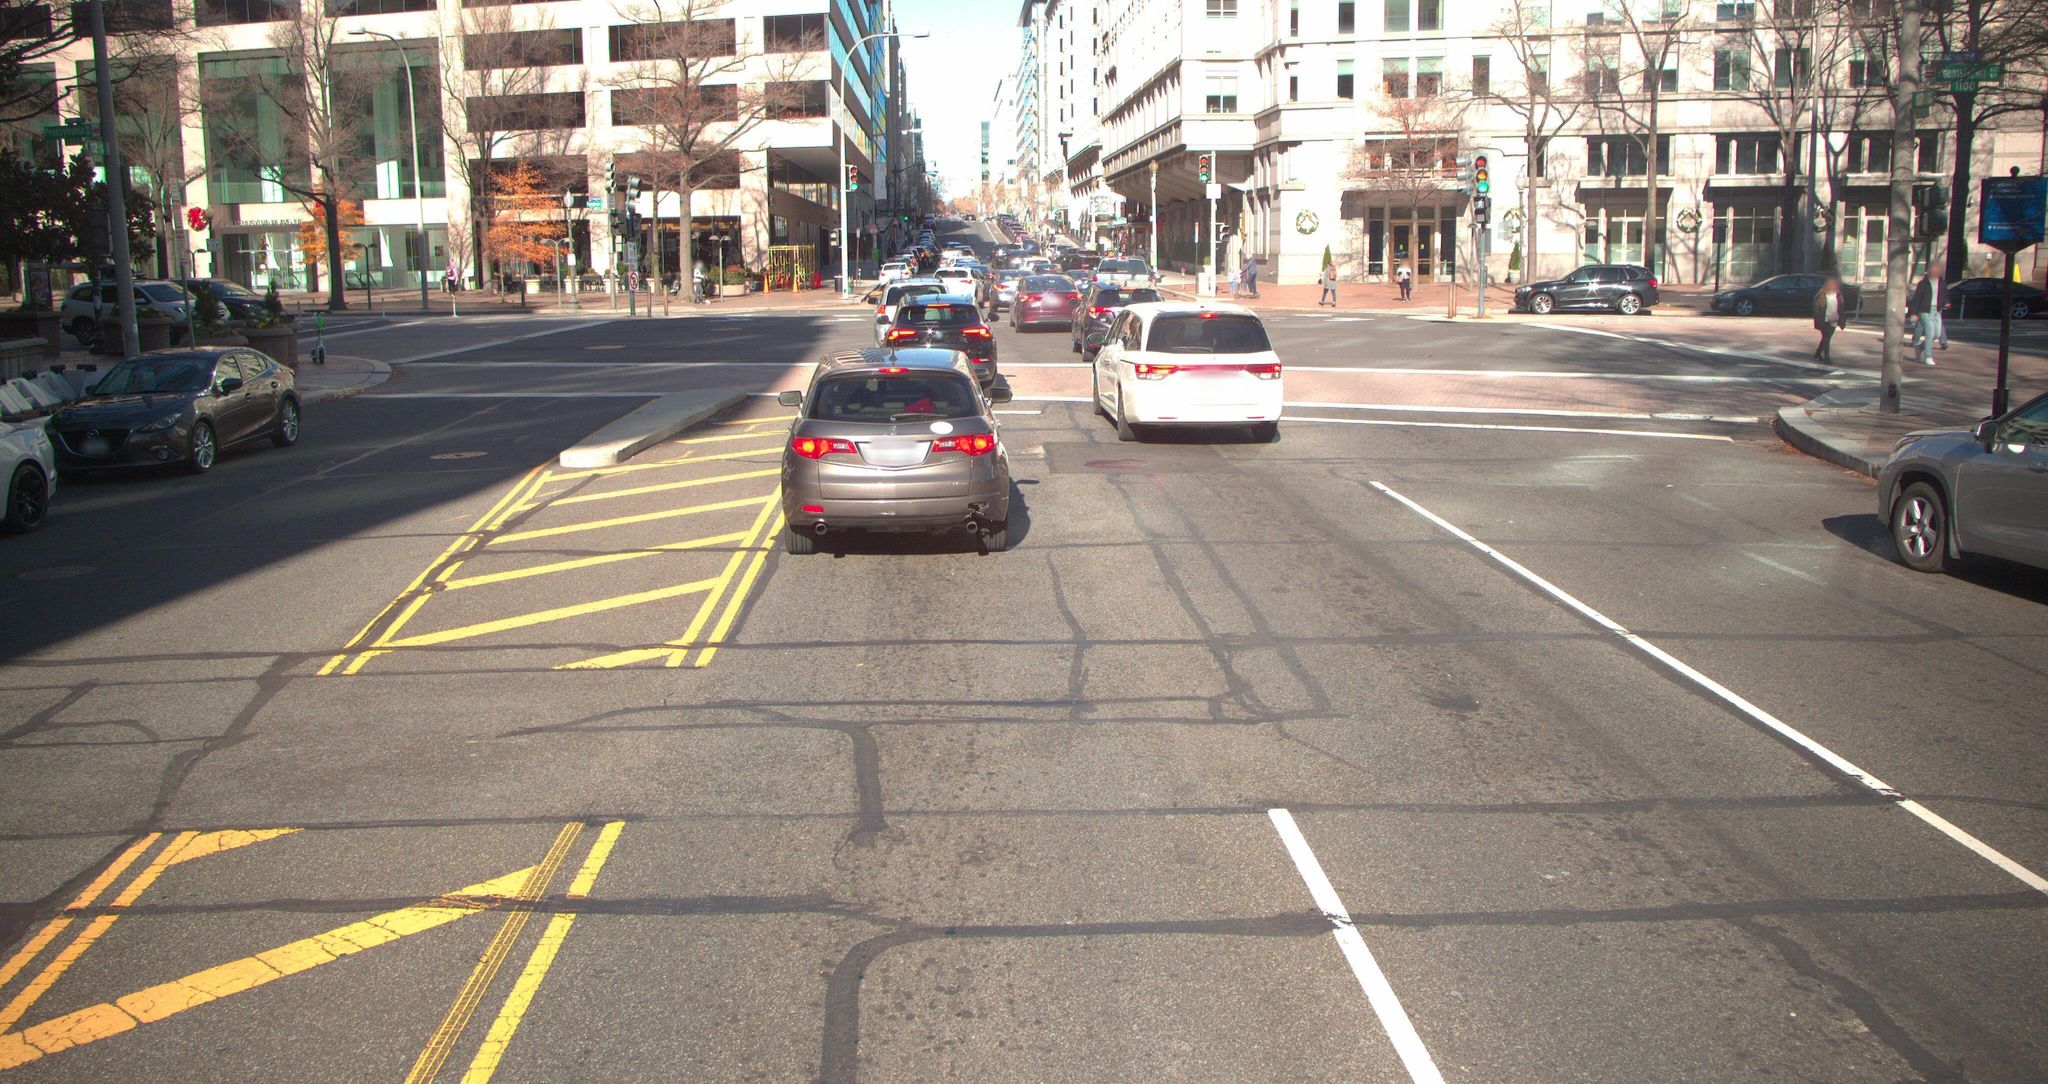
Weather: clear
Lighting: day
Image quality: good
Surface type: driving surface
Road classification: secondary
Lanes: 4, 5
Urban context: urban centre
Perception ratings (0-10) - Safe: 4.98, Lively: 6.77, Beautiful: 8.75, Boring: 1.58, Depressing: 1.42, Wealthy: 6.42